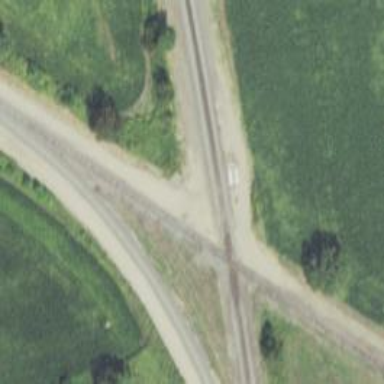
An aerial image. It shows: Junction on the railway.